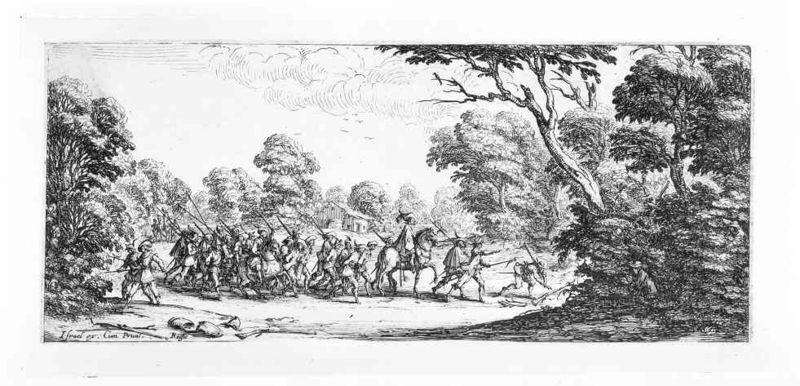
Titel: Aufspüren der Missetäter
Künstler: Jacques Callot
Standort: Karlsruhe
Institution: Staatliche Kunsthalle Karlsruhe
Schlagwörter: angriff, baum, gruppe, himmel, kampf, kämpfer, laub, schatten, weiß, wolken, bäume, landschaft, menschen, äste, fenster, grau, hut, hüte, licht, männer, schwarz, tür, zeichnung, dach, gebäude, haus, weg, wiese, wolke, gesellschaft, barock, steine, signatur, natur, strauch, vögel, wind, busch, büsche, gebüsch, hütte, rauch, boden, land, mantel, wald, bauern, pferd, pferde, reiter, reiten, schrift, liegen, laufen, zug, grafik, graphik, hof, krieg, querformat, schlacht, gefolge, kaiser, könig, lanze, soldaten, inschrift, bretter, flucht, versteckt, buch, wandern, lichtung, druck, druckgraphik, schwarzweiss, schraffur, radierung, stich, illustration, schwert, waffen, aufstand, soldat, tote, waffe, herrscher, ritter, armee, feldzug, fürst, heer, jagd, rüstung, harnisch, fuchs, jesus, gewehr, lanschaft, krieger, herzog, lanzen, heimlich, busche, versteck, flinte, piken, speer, speere, töten, gewehre, räuber, marschieren, jagen, wals, suche, tross, reitend, flinten, verbannung, landsknecht, buschen, spiesse, heereszug, landsknechte, kriegszug, angridd, riter, ssoldaten, harmisch, exil, leibgarde, schwarweiß, löichtung, vorhut, kaltnadelsstich, wald schlacht, soldated